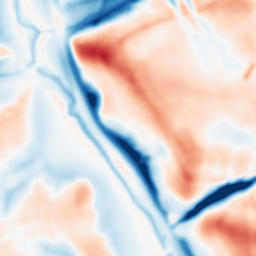
Category: multiscale
Decomposition family: dog_multiscale
Decomposition parameters: sigma_ratio: 1.4
n_scales: 6
base_sigma: 2
Upsampling method: quadratic
Upsampling parameters: scale: 2
Upsampling scale: 2